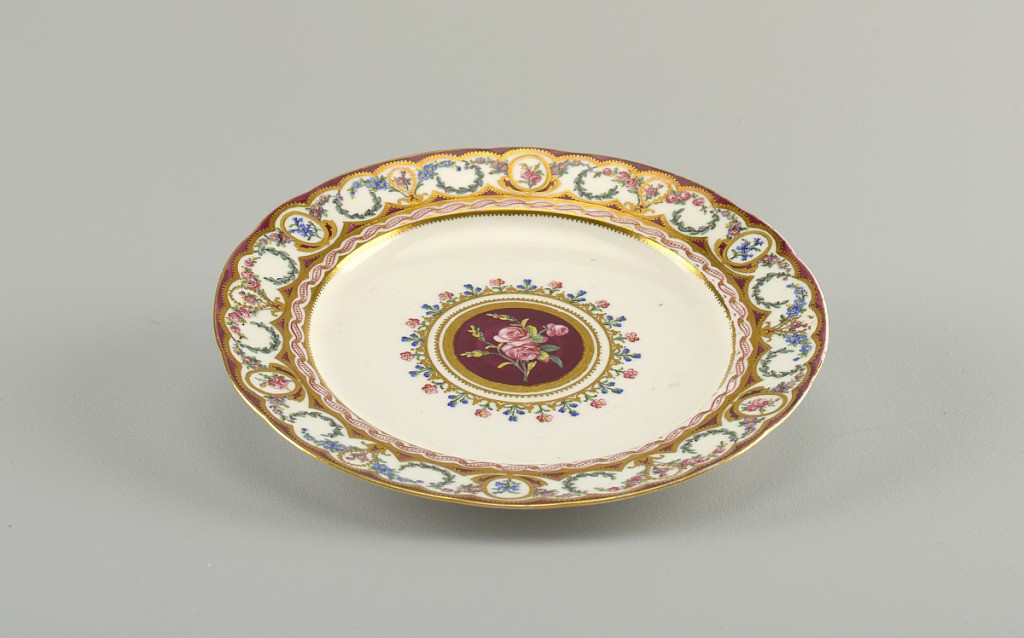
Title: Plate, from the "Eden" Service (One of Sixteen)
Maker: Sèvres Porcelain Manufactory, French, established 1756
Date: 1787
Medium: soft paste porcelain, vitreous enamel, gold
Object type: plate
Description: Circular molded plate with broad rim painted in purple ground with continuous enameled and gilded floral swags in blue, pink, and green, with gilded scallops. Center with floral border, gilded edge, and central spray ofroses against purple ground.